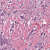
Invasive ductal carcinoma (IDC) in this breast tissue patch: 1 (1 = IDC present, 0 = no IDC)